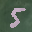
Label: 5